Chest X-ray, PA view. Patient: 57 years old, sex M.
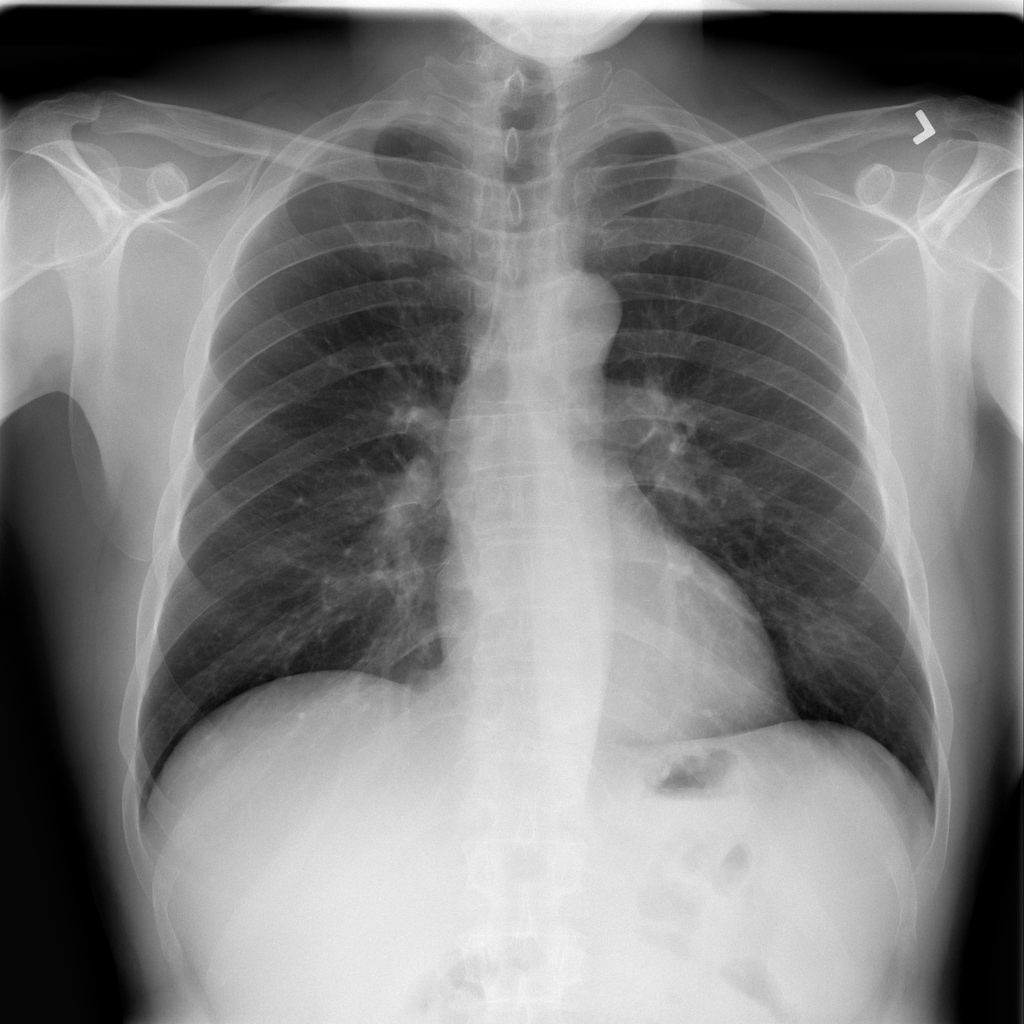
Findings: No Finding